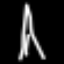
Label: The Eiffel Tower